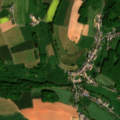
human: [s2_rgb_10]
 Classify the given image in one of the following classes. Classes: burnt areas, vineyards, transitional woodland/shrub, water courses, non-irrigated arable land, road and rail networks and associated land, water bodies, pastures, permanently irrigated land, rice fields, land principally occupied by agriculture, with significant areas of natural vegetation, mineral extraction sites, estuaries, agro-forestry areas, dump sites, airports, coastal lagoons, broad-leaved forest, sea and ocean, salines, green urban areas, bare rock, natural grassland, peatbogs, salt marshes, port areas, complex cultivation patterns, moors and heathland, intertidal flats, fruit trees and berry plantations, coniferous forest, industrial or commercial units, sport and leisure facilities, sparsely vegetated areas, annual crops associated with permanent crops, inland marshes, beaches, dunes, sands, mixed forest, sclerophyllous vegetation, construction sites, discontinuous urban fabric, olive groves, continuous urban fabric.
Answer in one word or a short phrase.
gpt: discontinuous urban fabric, non-irrigated arable land, pastures, land principally occupied by agriculture, with significant areas of natural vegetation, broad-leaved forest